Interaction volume radius: 10 \u00c5
Interaction volume height: 15 \u00c5
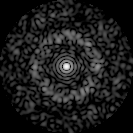
Disorder parameter: 0.8721